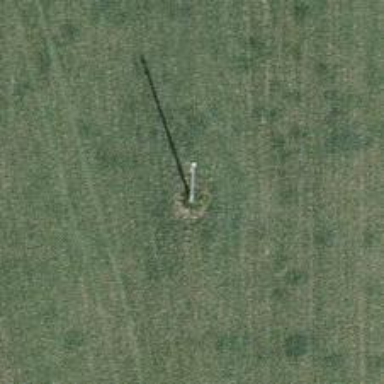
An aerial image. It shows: Minor power line.